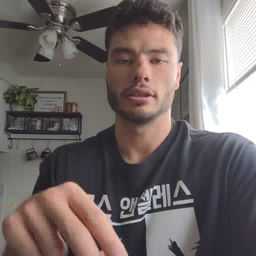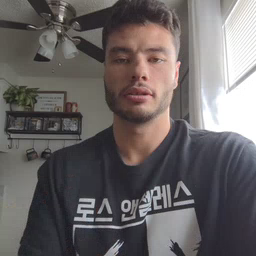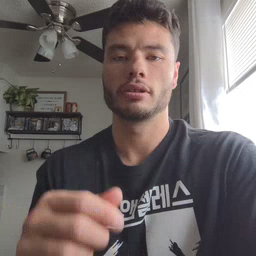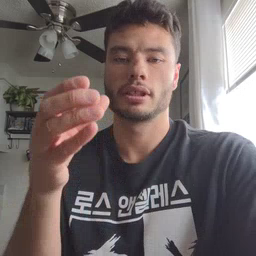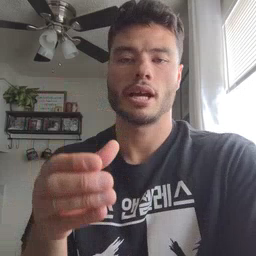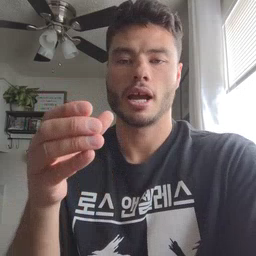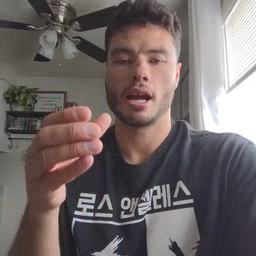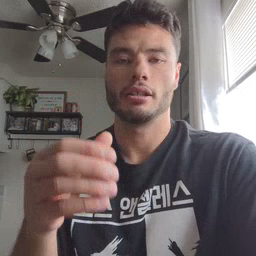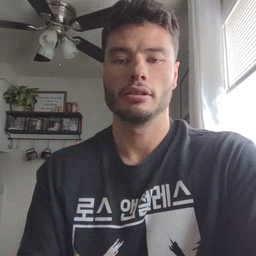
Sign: can